Question: I have 4 tables, UnitsCoreDetails, CustomersTable, CustomerSiteTable, CustomerDetailsTable

I need to retrieve the Unit name (From UnitCoreDetails), customerName (From CustomersTable) and CustomerContact (From CustomerDetailsTable)
using the serial number.
I have tried many different joins, inner, outer, left and right and many different combinations but I always end up with a row of data for every entry in the 'CustomerDetailsTable'.
Can anyone help with the syntax of this please or tell me what I am doing wrong?
'''
Select distinct
Serial, Model, Manufacturer, Customer, c.CustomerName, cd.CustomerContact
From
UnitCoreDetails u
Left Join
CustomersTable c
ON
c.CustomerID=u.Customer
INNER JOIN
CustomerSiteTable cs
ON
c.CustomerID = cs.CustomerID
INNER JOIN
CustomerDetailsTable cd
ON
cs.CustomerSiteID=cd.CustomerSiteID
WHERE
u.Serial = 'test'
'''
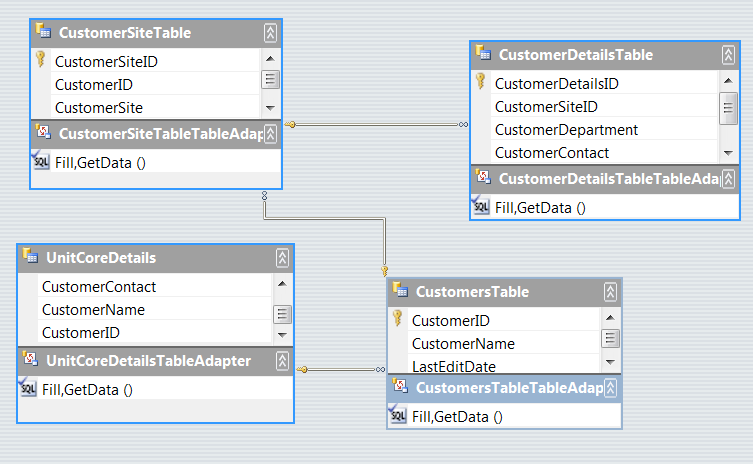
Answer: Try something like this....
'''
SELECT Serial
, Model
, Manufacturer
, Customer
, CustomerName
, CustomerContact
FROM
(
Select Serial
, Model
, Manufacturer
, Customer
, c.CustomerName
, cd.CustomerContact
, ROW_NUMBER() OVER (PARTITION BY Serial ORDER BY Serial) rn
From UnitCoreDetails u
INNER JOIN CustomersTable c ON c.CustomerID=u.Customer
INNER JOIN CustomerSiteTable cs ON c.CustomerID = cs.CustomerID
INNER JOIN CustomerDetailsTable cd ON cs.CustomerSiteID=cd.CustomerSiteID
WHERE u.Serial = 'test'
)Q
WHERE rn = 1
'''